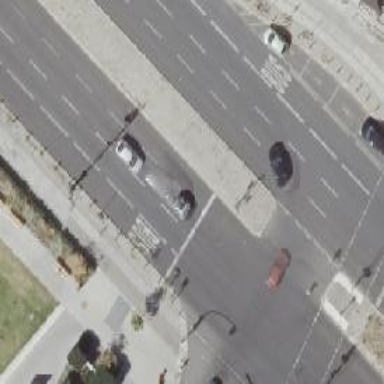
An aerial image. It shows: Road with traffic signals.